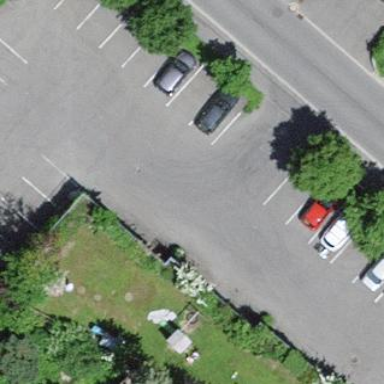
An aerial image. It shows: Parking area.